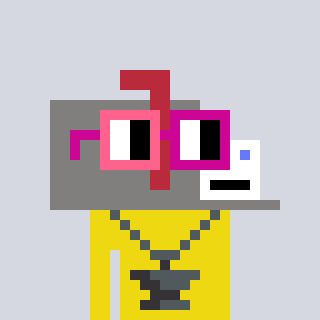
a pixel art character with square pink and red glasses, a mailbox-shaped head and a yellow-colored body on a cool background